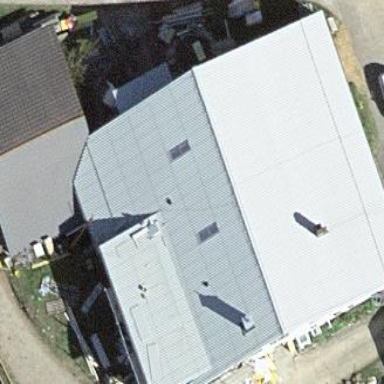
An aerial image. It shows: Farm building.